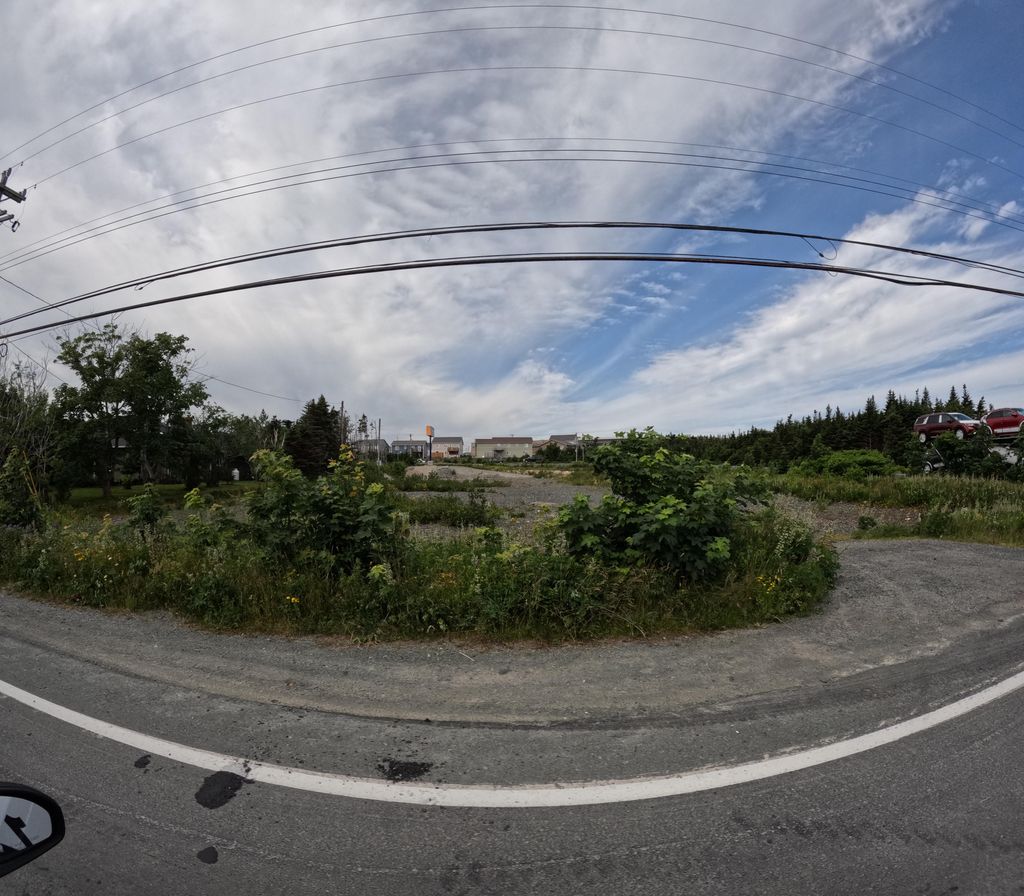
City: st_johns